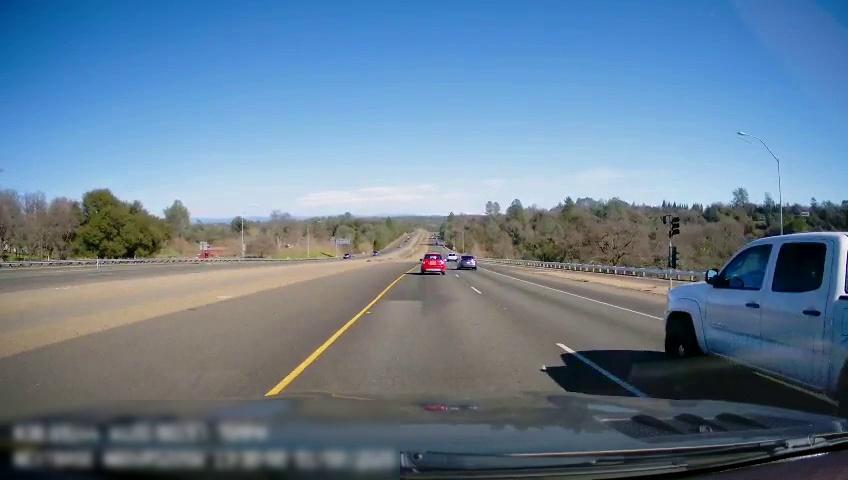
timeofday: Day
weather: Sunny
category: Drivable Space
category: Drivable Space
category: Vehicles | Car
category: Vehicles | Truck
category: Vehicles | Car
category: Vehicles | SUV
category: Lanes | Current Lane
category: Lanes | Current Lane
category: Lanes | Alternate Lane
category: Traffic | Lights
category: Traffic | Lights